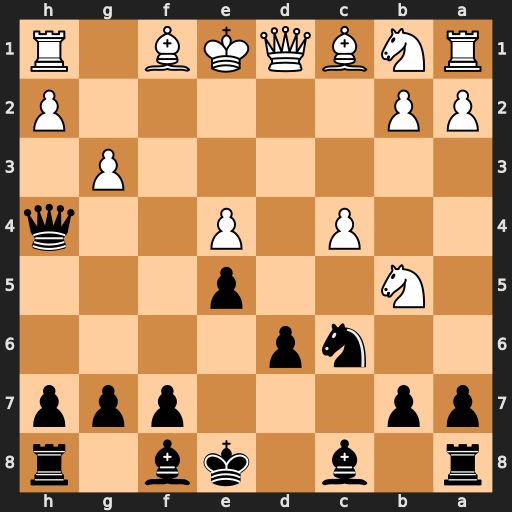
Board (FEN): r1b1kb1r/pp3ppp/2np4/1N2p3/2P1P2q/6P1/PP5P/RNBQKB1R
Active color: b
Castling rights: KQkq
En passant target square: -
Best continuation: Qxe4+ Qe2 Qxh1